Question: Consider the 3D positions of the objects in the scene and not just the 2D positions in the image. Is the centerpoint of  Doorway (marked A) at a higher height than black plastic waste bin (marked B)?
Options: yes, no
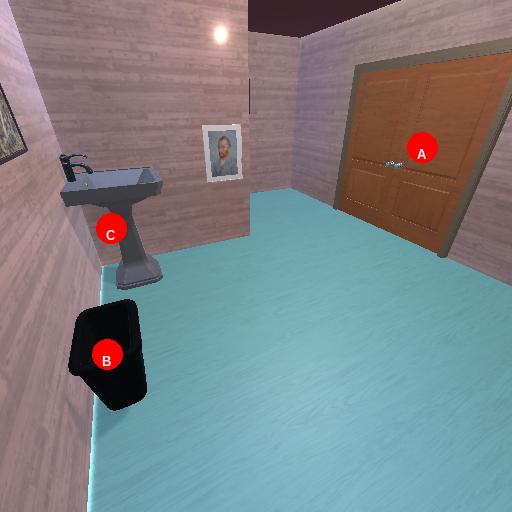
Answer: yes